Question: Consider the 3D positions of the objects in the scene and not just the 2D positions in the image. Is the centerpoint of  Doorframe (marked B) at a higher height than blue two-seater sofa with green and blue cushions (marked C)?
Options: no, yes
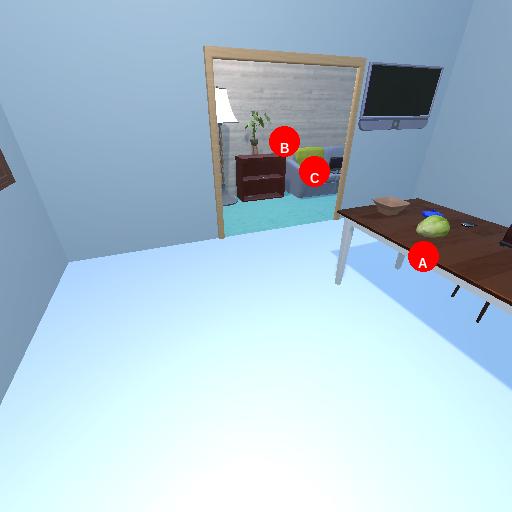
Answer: no